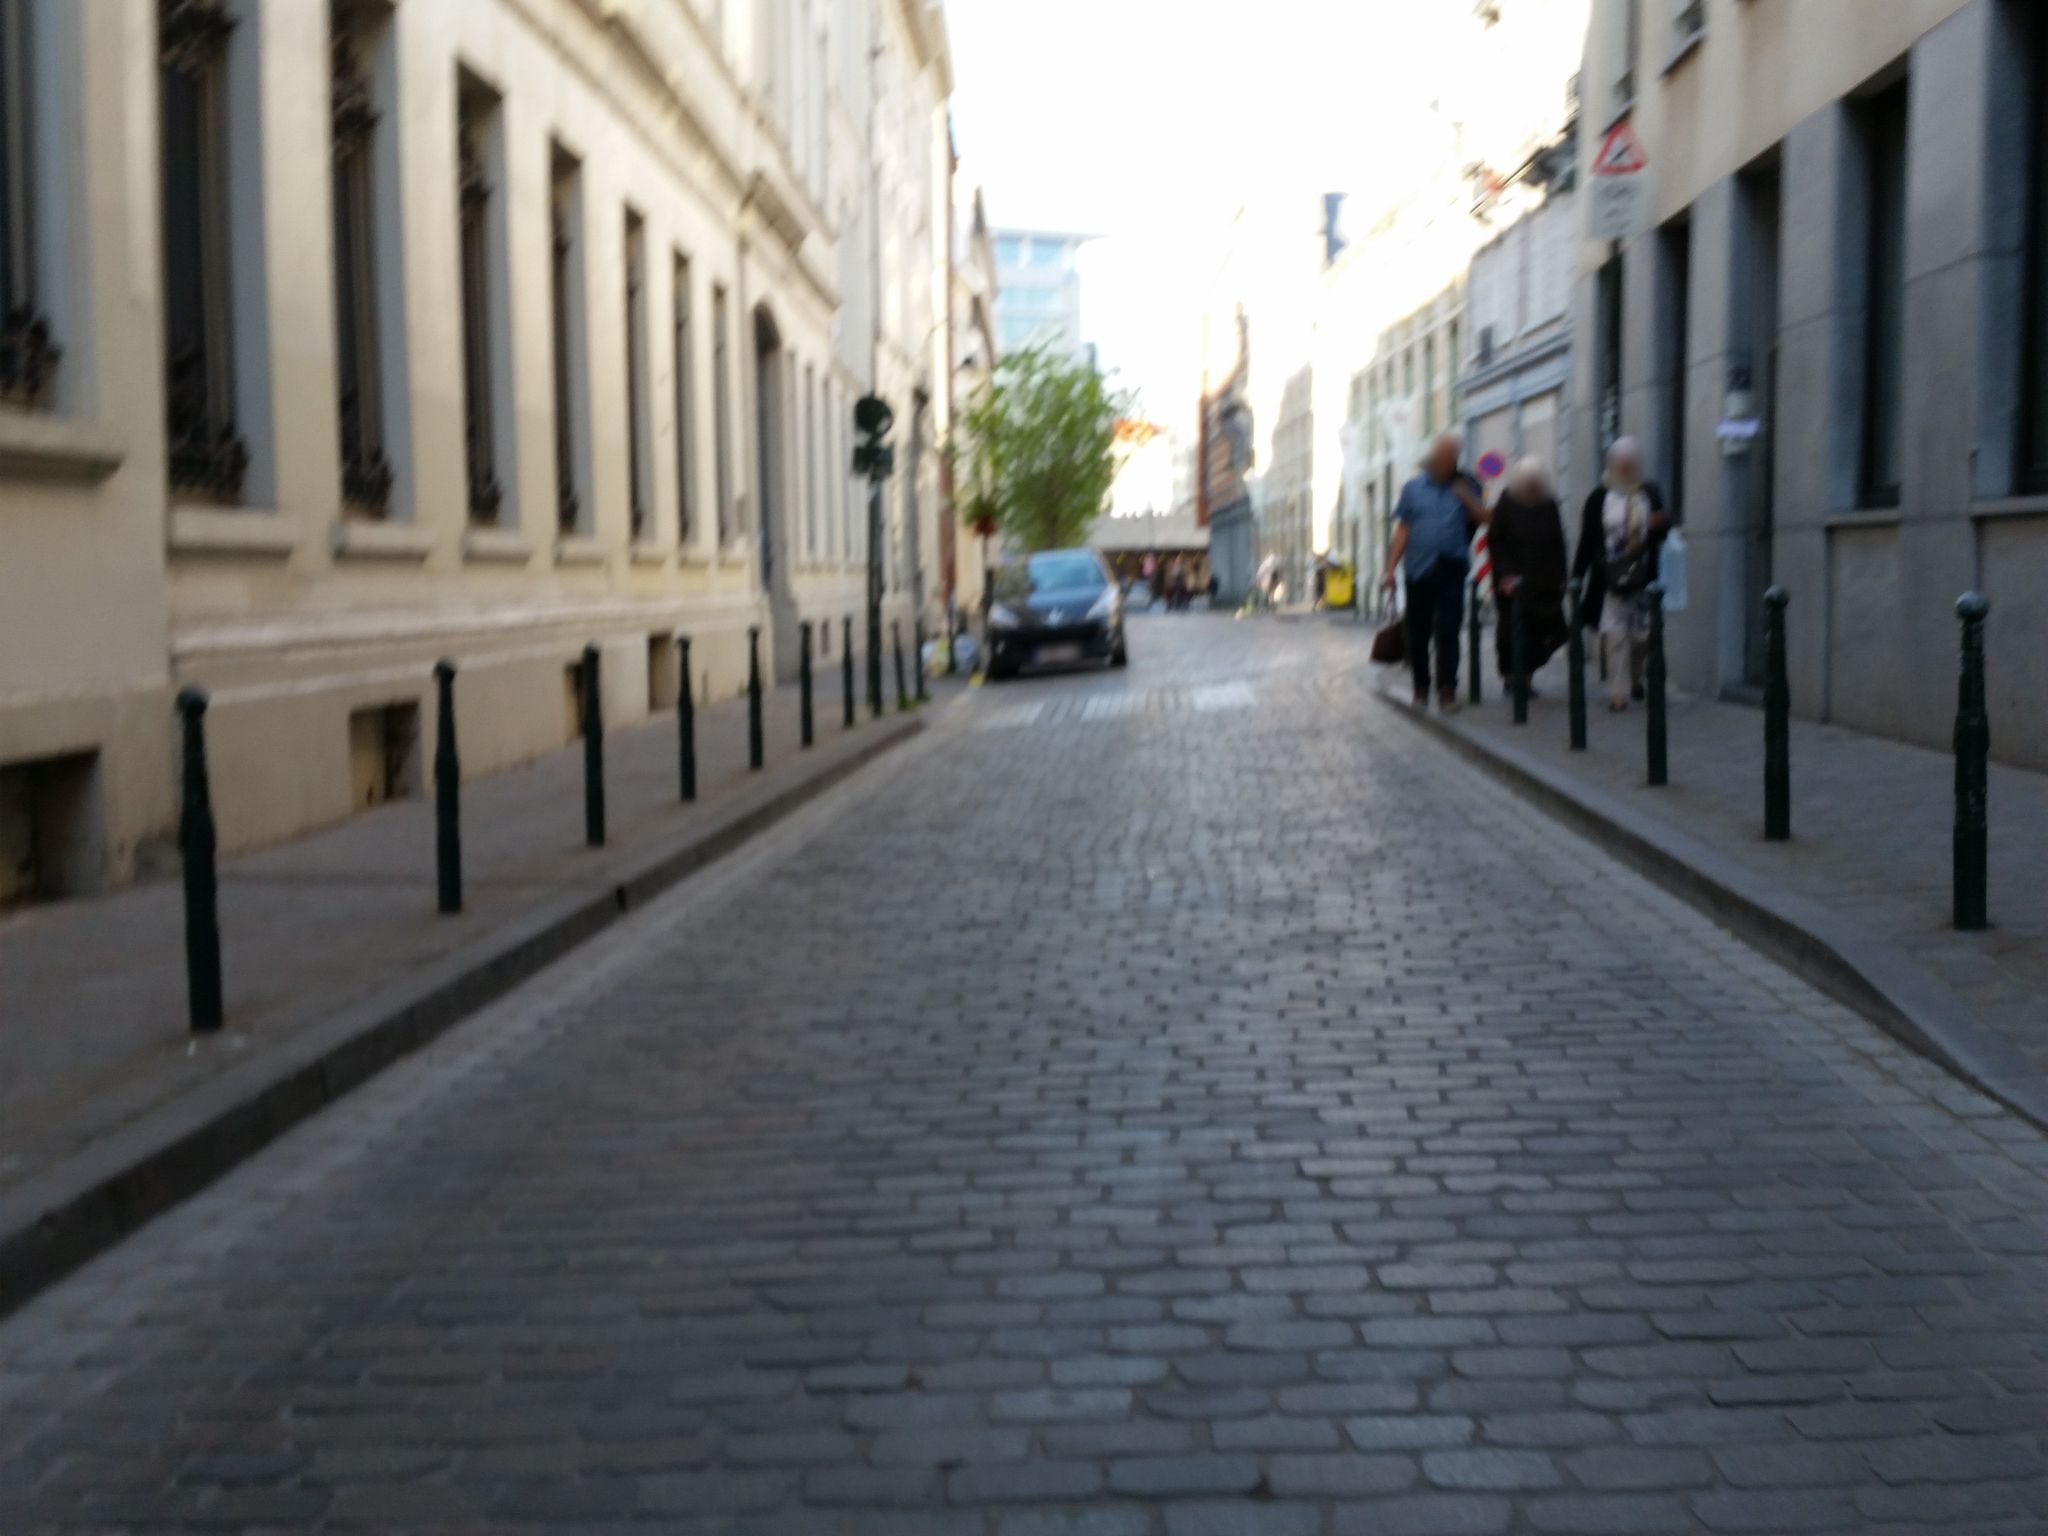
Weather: clear
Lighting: day
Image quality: slightly poor
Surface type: walking surface
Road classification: living_street
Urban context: urban centre
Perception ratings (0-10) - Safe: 6.19, Lively: 8.94, Beautiful: 9.32, Boring: 1.25, Depressing: 4.72, Wealthy: 8.05